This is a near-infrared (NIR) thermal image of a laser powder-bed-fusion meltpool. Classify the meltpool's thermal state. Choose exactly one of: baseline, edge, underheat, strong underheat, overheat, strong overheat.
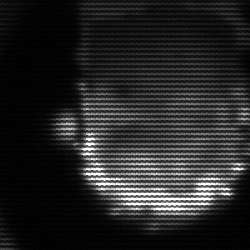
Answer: baseline